Field crop: tomato
Growth stage: 2
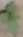
Species: solanum